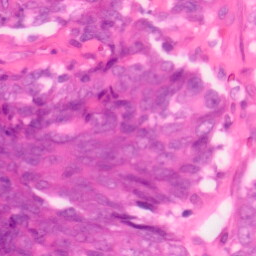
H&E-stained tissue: Colon